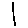
Label: line